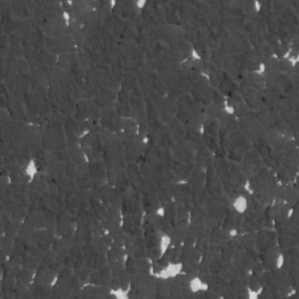
Label: frost